Field crop: maize
Growth stage: 2
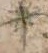
Species: salsola